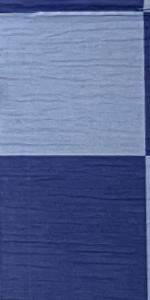
Label: Empty